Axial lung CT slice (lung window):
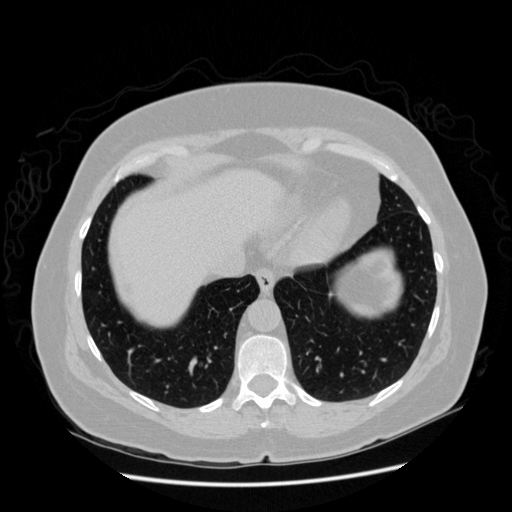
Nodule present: no